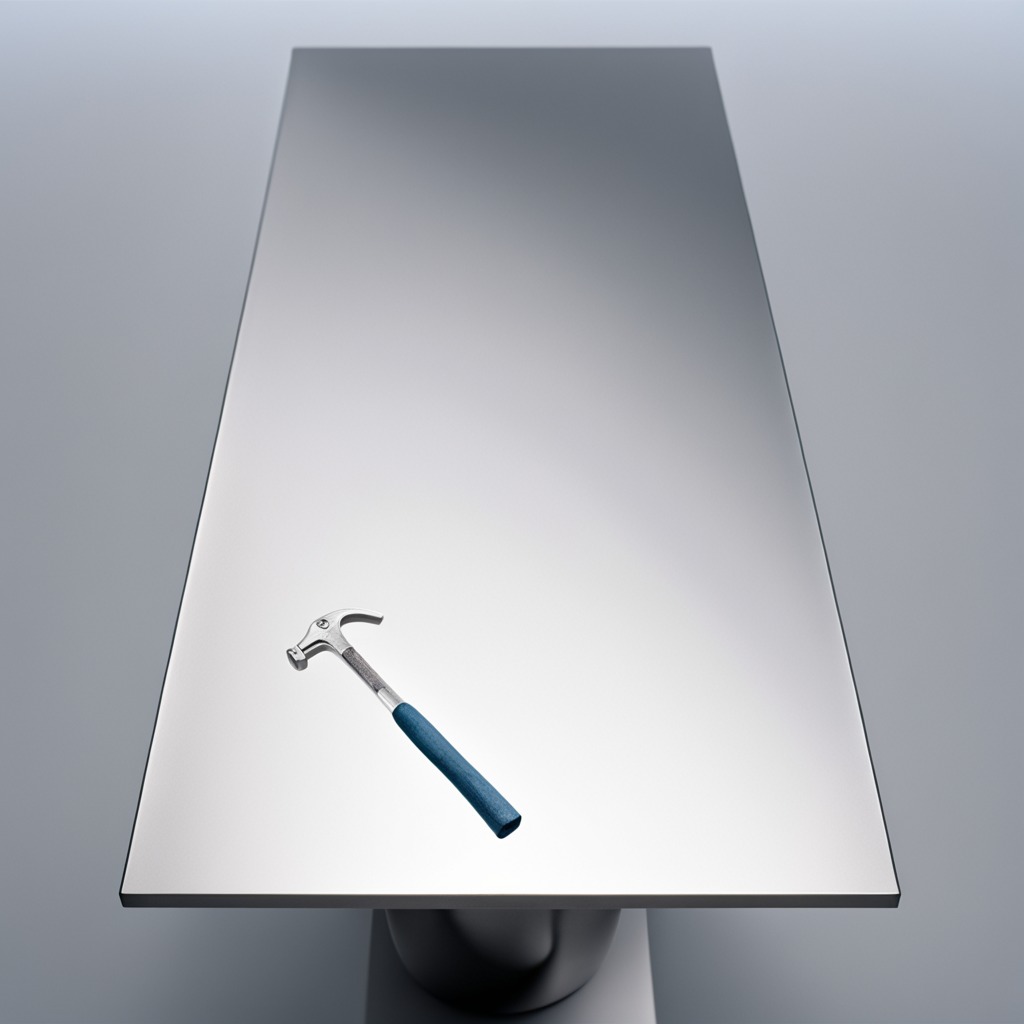
A hammer lies on the stainless steel table in a high-end prototyping lab.